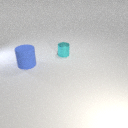
large blue rubber cylinder to the left of small cyan metal cylinder